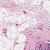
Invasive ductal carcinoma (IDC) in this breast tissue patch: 0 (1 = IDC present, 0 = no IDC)